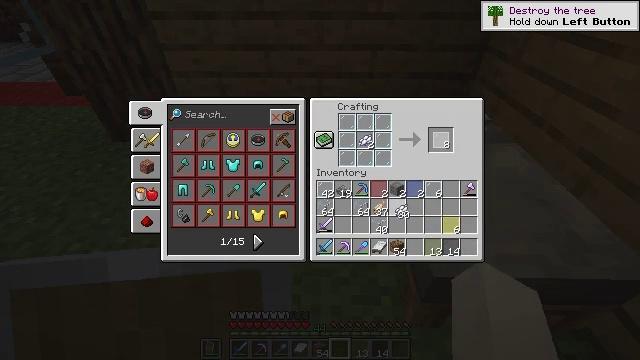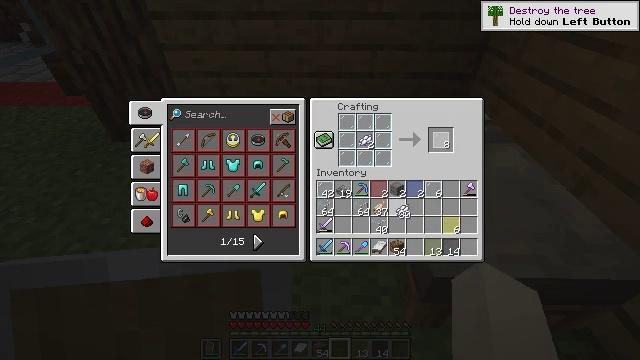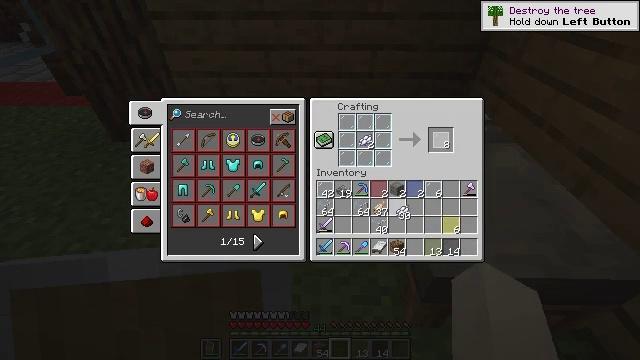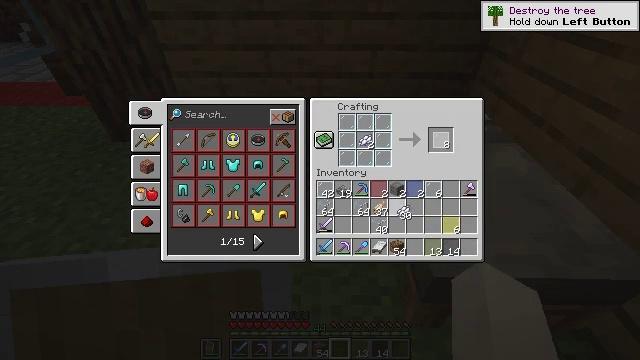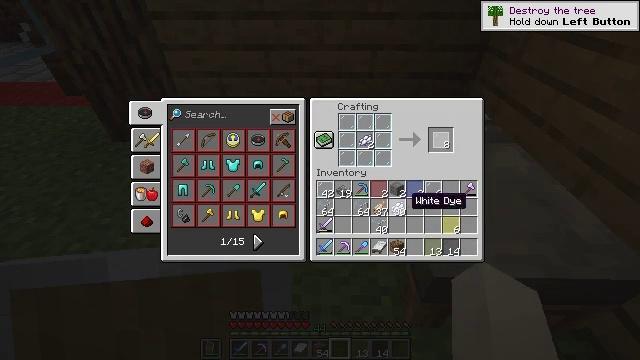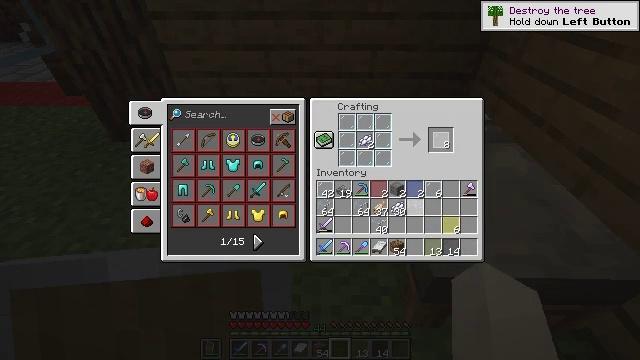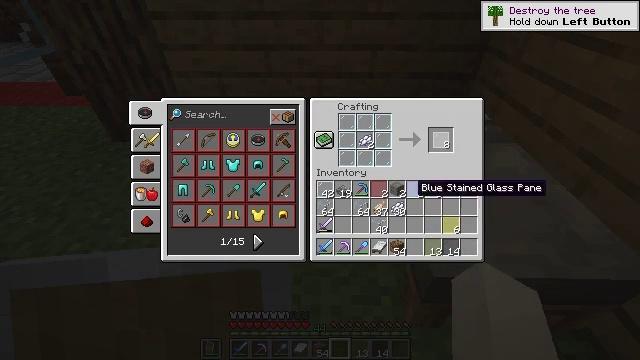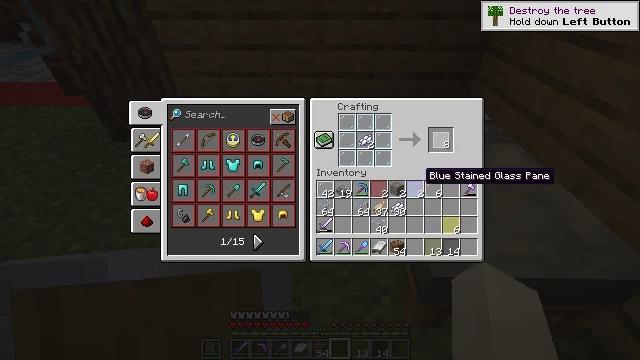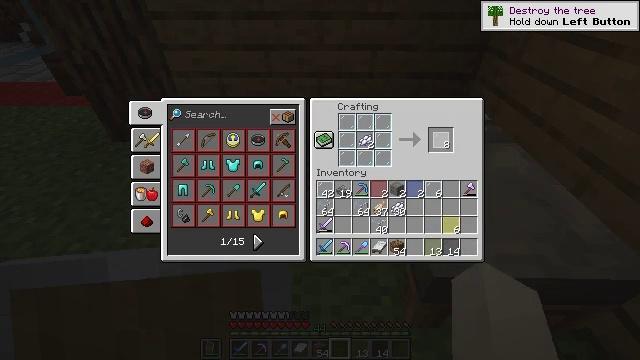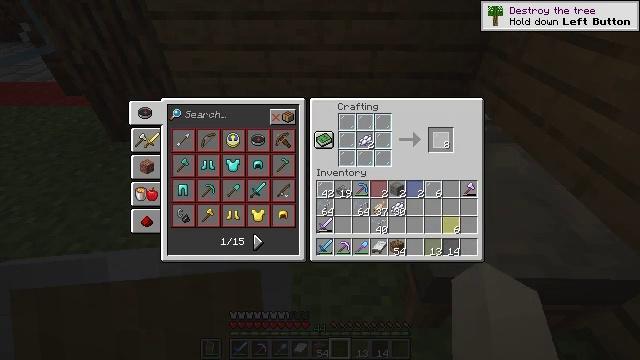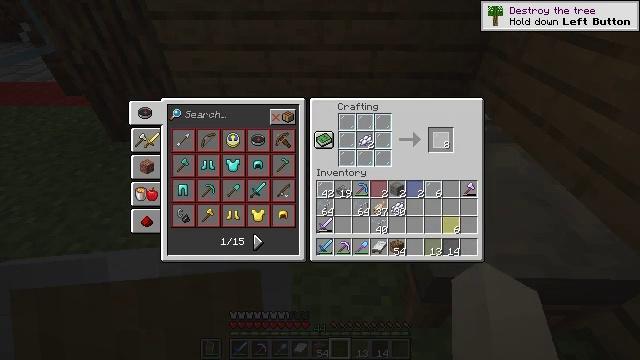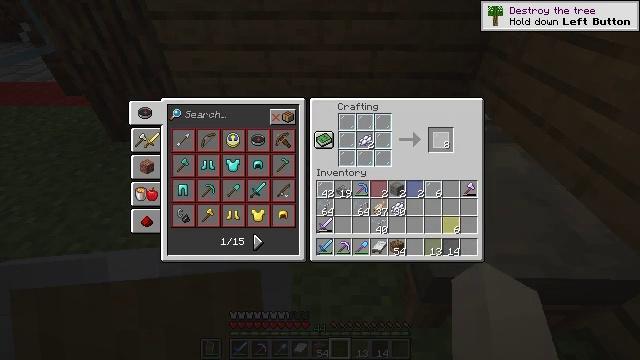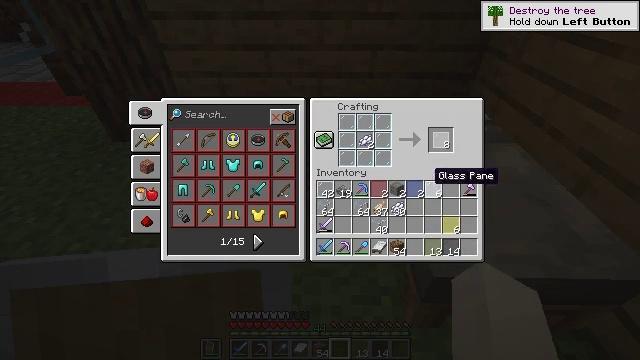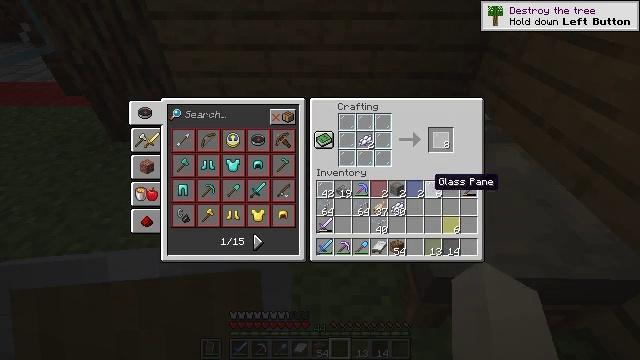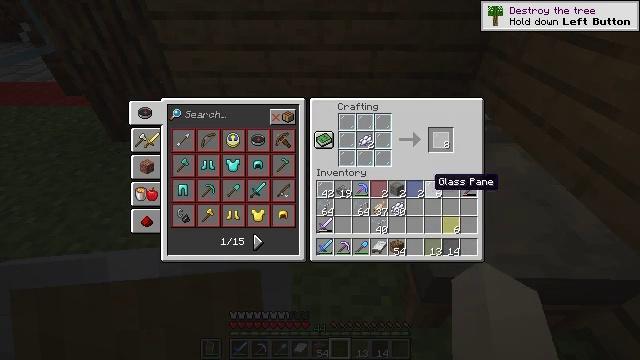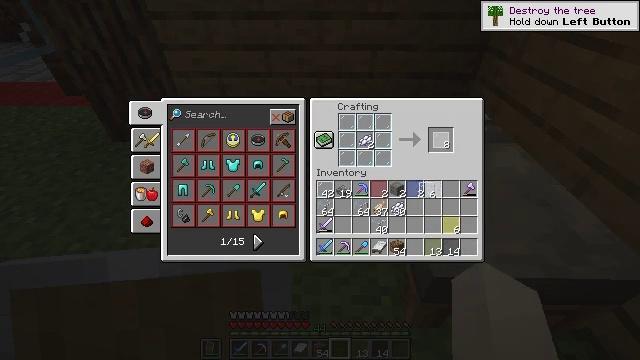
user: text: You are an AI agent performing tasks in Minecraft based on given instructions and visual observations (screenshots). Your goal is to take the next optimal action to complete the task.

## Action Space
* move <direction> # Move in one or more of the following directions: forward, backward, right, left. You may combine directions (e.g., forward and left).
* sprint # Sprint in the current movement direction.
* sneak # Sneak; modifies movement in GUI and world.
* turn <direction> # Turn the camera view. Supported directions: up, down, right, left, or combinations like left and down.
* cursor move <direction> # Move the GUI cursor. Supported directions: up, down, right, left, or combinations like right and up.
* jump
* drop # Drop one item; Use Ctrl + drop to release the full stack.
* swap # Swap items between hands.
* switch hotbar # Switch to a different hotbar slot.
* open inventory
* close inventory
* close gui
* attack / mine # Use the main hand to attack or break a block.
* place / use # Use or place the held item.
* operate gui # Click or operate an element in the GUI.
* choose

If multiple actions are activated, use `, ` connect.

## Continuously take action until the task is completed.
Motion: motion action
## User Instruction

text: Convert glass blocks into white stained glass pane at a crafting table.
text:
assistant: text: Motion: no_op
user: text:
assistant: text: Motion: operate gui
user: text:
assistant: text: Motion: operate gui
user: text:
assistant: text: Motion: no_op
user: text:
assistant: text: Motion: no_op
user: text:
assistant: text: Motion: cursor move up
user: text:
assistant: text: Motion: cursor move right and up
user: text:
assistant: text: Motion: cursor move up
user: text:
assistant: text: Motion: no_op
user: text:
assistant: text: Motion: no_op
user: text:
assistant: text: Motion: no_op
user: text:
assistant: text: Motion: cursor move down
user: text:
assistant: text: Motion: no_op
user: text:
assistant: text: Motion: no_op
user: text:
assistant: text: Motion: operate gui
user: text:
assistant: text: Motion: operate gui
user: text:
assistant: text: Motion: cursor move left and up
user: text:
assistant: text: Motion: cursor move left and up
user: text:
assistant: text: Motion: cursor move left
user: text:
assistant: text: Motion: cursor move left
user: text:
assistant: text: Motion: no_op
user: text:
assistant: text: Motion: no_op
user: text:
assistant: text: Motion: no_op
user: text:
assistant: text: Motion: no_op
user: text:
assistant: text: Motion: no_op
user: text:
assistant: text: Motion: no_op
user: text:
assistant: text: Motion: choose
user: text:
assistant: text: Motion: cursor move right, choose
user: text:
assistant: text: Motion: cursor move right, choose
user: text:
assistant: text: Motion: choose